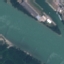
Land use / land cover class: River